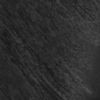
Label: not_dusty